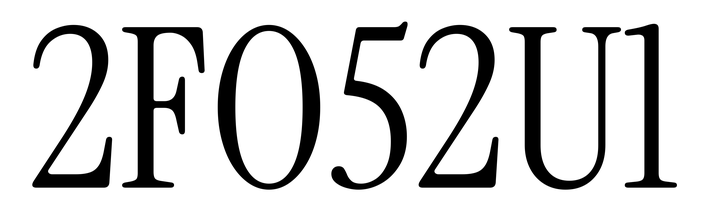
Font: InstrumentSerif-Regular